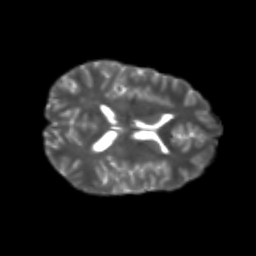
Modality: T2w
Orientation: axial
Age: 24
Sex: male
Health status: healthy
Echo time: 0.074 s